Question: I'm trying to figure out if it's possible to use different row templates for specific rows in an NSPredicateEditor (or, if need be, an NSRuleEditor). I've got a screenshot that I think helps me explain this more clearly.

In this contrived example, I only want people to generate a filter that looks for a specific path above a certain size. So, in Section A (the Any block), users can only specify path rules (and the users can add additional paths). In section B, I only want the Size option to be available.
Nothing's jumping out at me from the docs (or, the stuff that does jump out at me ends up being something else), but it seems like this is the sort of thing that might come in handy, which makes me think it might be possible.
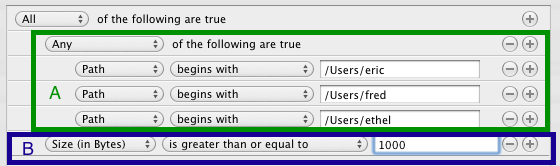
Answer: From what I understand about 'NSPredicateEditor', this is not possible. You might be able to swing it if you do everything yourself with an 'NSRuleEditor', but I haven't played with that class as much.
So in a nutshell: if you implement it yourself, it's possible. With the built-in stuff, I'm 99.9% certain that it's not a configurable behavior.